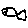
Label: fish